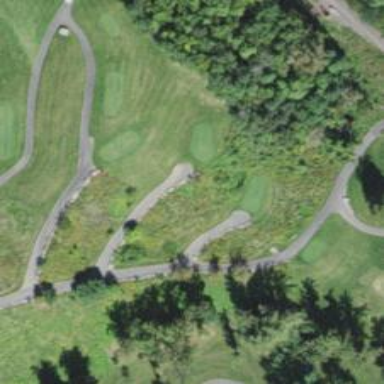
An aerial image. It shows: Asphalt service road that appears to be golf cart path.